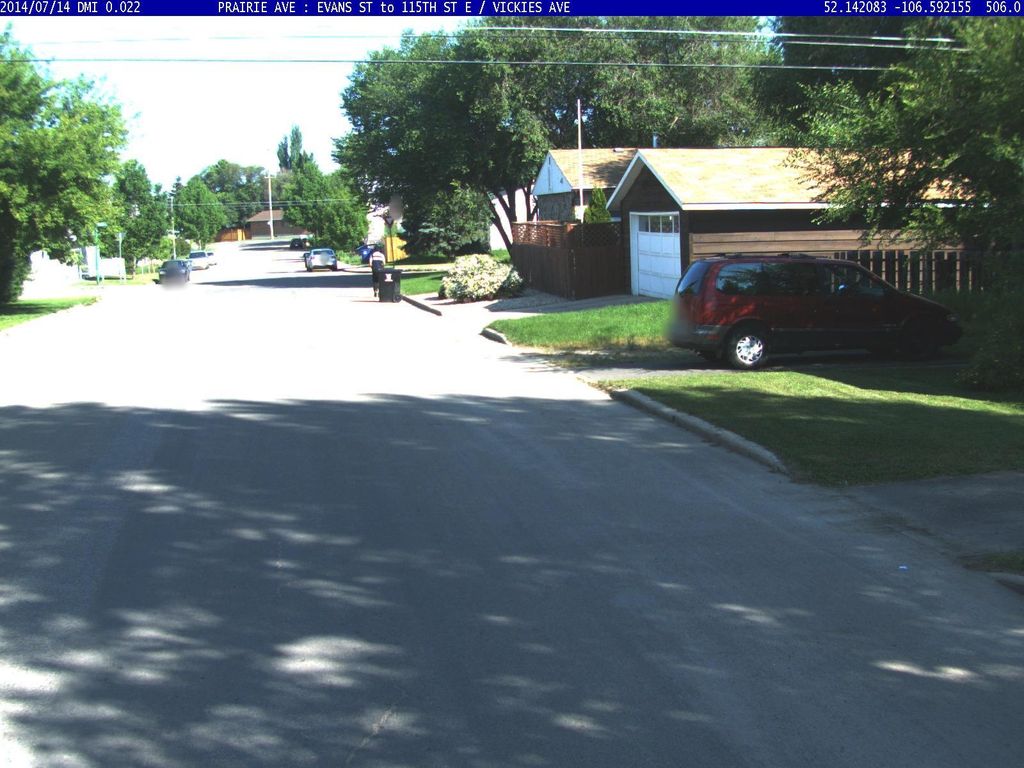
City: saskatoon